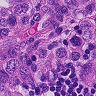
Metastatic tissue present: yes